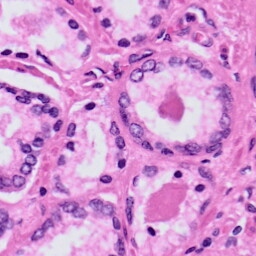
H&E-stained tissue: Prostate